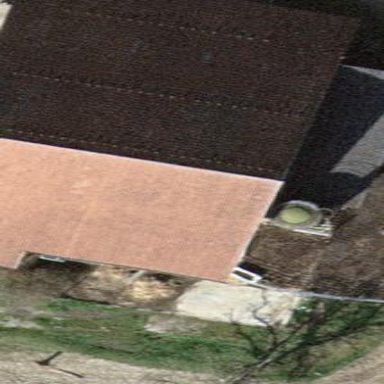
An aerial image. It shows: Farm auxiliary building with gabled roof.